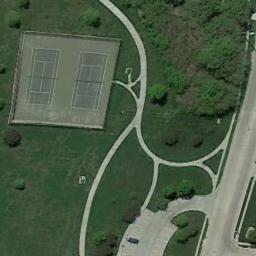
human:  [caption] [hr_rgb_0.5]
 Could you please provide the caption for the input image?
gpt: The tennis courts are surrounded by grass .

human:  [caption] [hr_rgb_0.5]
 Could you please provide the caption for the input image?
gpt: There is a tennis court on the upper left .

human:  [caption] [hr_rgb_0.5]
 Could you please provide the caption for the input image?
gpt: The tennis court is built on a large lawn with road connections .

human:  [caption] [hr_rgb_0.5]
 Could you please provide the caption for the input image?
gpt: The tennis court is on the grass next to some trees .

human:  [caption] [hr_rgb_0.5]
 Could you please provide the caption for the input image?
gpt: The tennis court is on a green meadow .